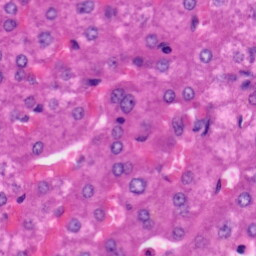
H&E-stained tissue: Liver